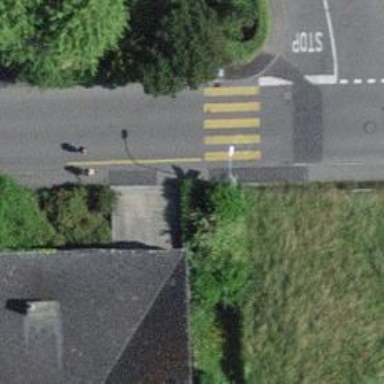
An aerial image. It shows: Kerb serving as barrier.